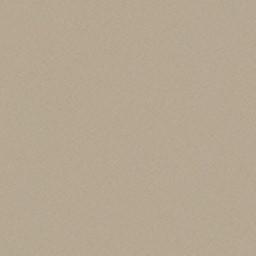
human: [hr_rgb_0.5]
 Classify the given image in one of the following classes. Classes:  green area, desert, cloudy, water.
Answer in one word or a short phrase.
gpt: desert